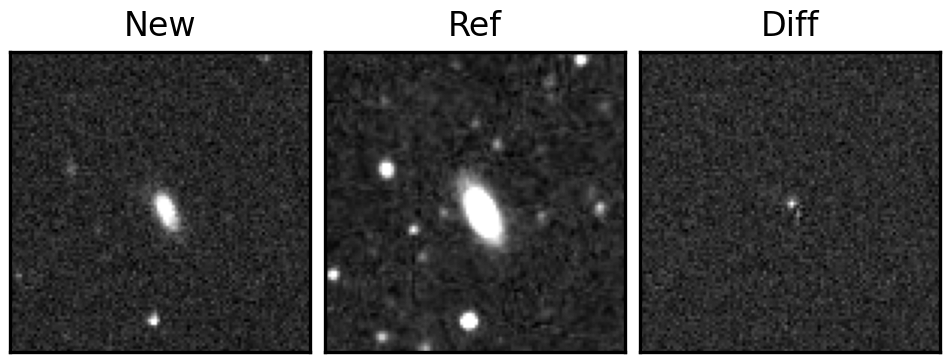
Label: real